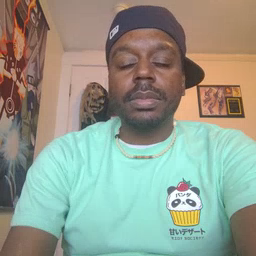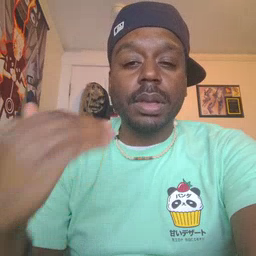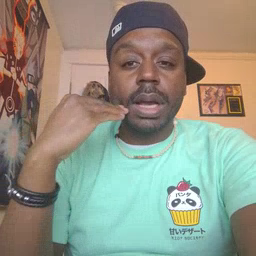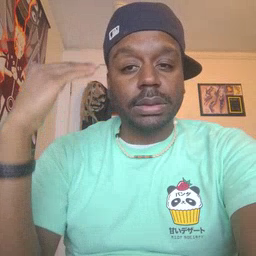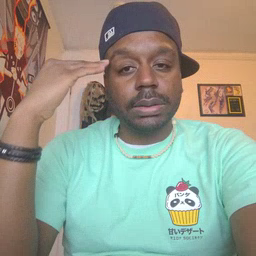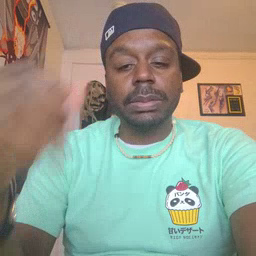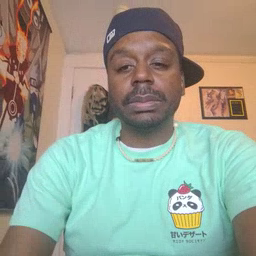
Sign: head